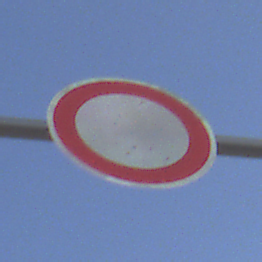
Verkehrszeichen: VerbotFahrzeugeAllerArt
Umgebung: Outdoor, Nature
Tageszeit: SunriseSunset
Wetter: PartlyCloudy
Licht: Natural
Jahreszeit: NotSpecified
Kontrast: HighContrast